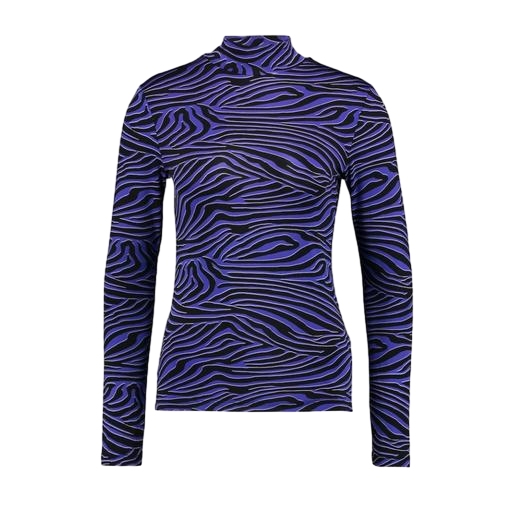
blue animal-print t-shirt only macy, high-neck top, black petite printed mock-neck top only macy, white background